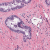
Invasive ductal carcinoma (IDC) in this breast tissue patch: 1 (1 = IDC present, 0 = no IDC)